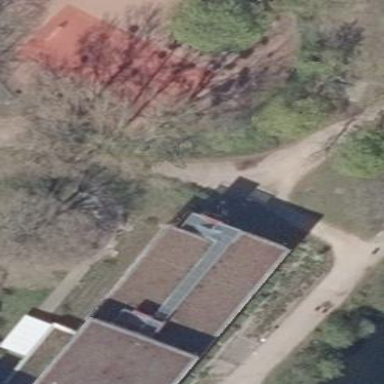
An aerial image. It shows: Building with flat maroon gravel roof. The building's color is ivory.